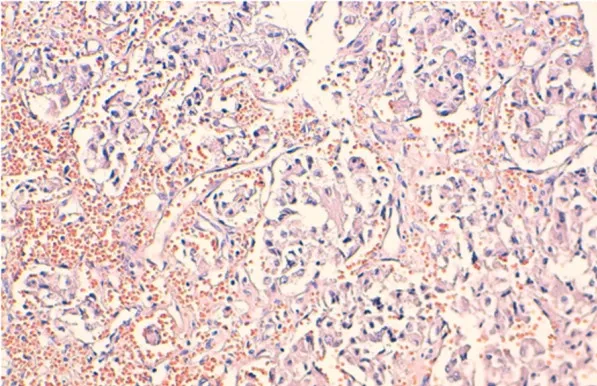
Histological findings of the tumor. Pheochromocytoma cells located around fine vascularisation (hematoxylin-eosin, X20).
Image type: pathology (h&e)